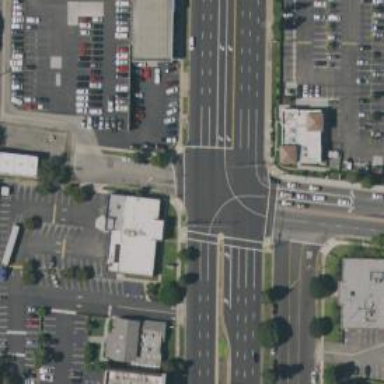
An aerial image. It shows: Marked crossing on the road.